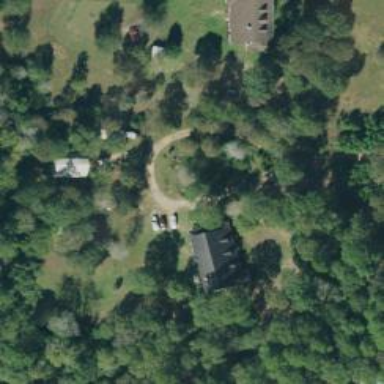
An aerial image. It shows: Driveway leading to service road.